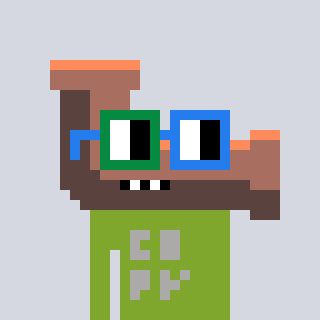
a pixel art character with square green and blue glasses, a pipe-shaped head and a slimegreen-colored body on a cool background